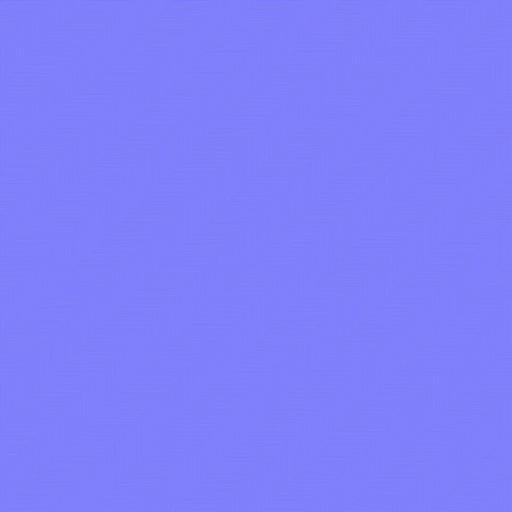
floor flooring parquet wood